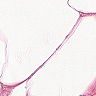
Metastatic tissue present: no